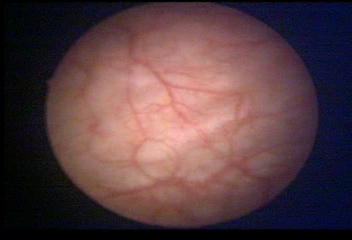
Modality: WLC
Class: Normal mucosa
Bladder cancer association: No